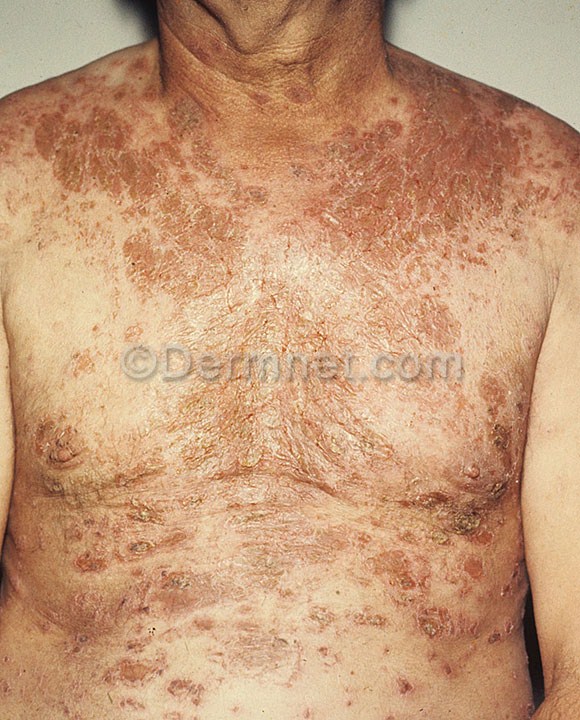
Disease: Bullous Disease Photos